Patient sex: M
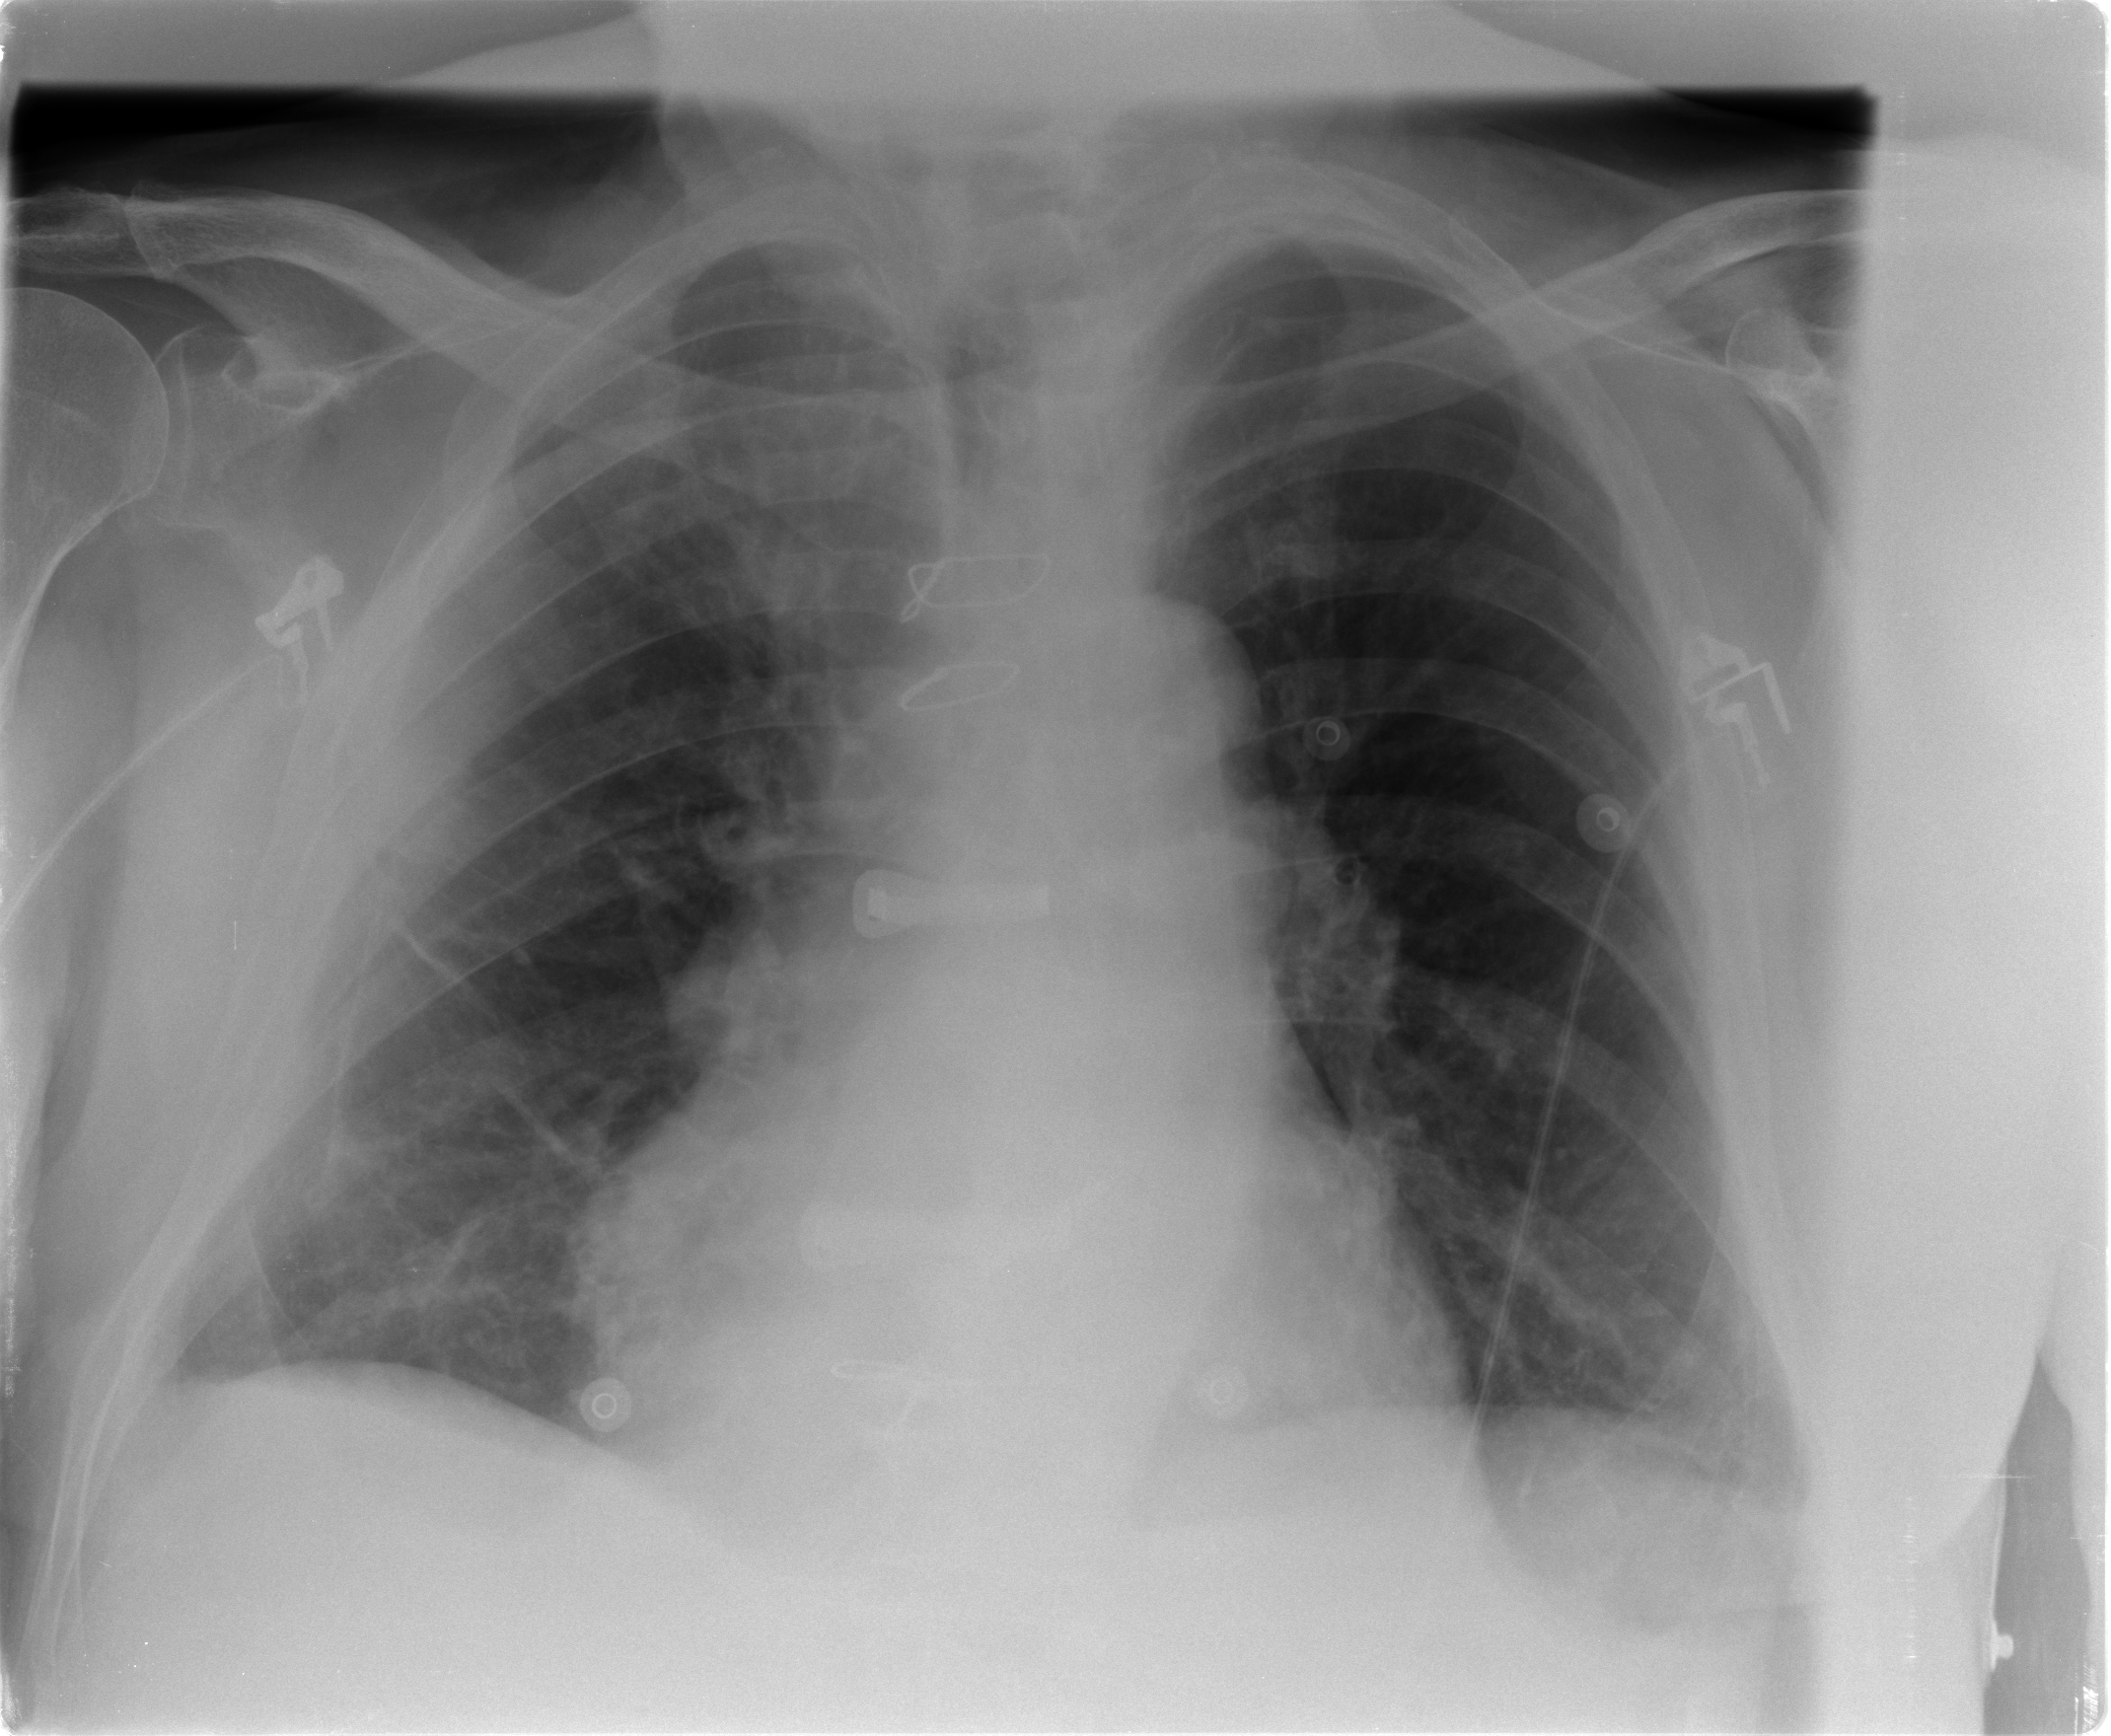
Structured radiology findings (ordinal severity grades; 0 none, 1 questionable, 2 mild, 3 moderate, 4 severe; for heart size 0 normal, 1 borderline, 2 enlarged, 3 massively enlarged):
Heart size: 2
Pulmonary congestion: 2
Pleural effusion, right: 1
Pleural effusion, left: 1
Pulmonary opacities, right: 0
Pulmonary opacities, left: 0
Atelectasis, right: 2
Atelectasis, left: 2